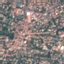
Land use / land cover class: Residential